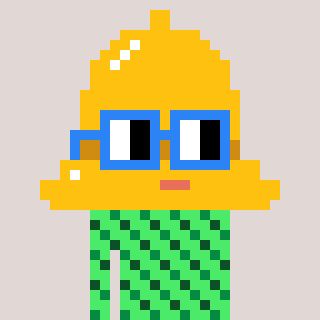
a pixel art character with square blue glasses, a bell-shaped head and a teal-colored body on a warm background